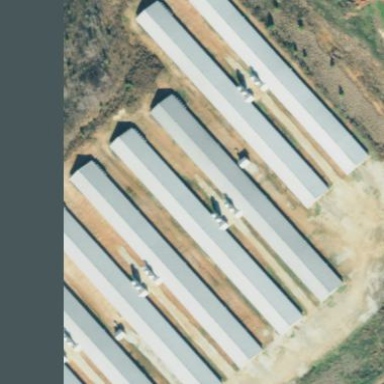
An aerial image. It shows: Poultry farmyard.